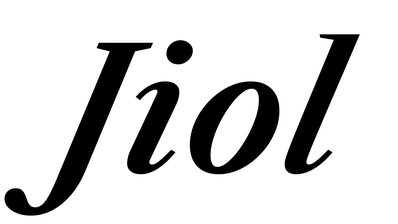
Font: LibreCaslonText-Italic_SemiBold_Italic